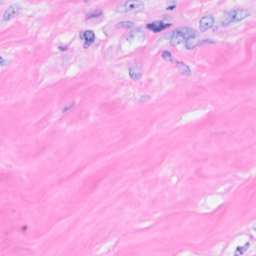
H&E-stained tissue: Breast